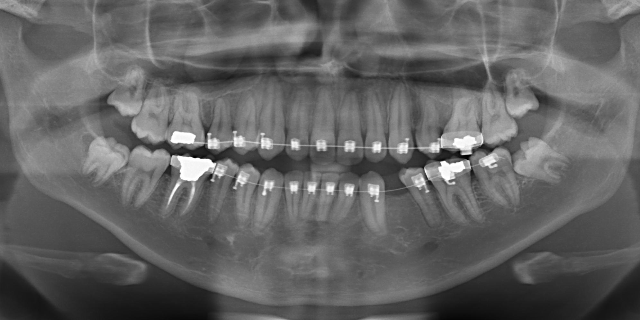
adult